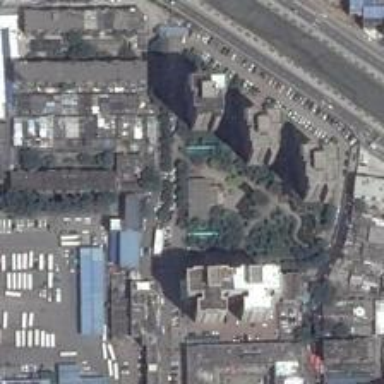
In the side of the road, there are several buildings with a football field and lush plants .